Question: Do you know how to pass the sessions and session auth of the App laravel to package, and vice versa? It does not work for me, I do not know what I'm missing. Thank you.

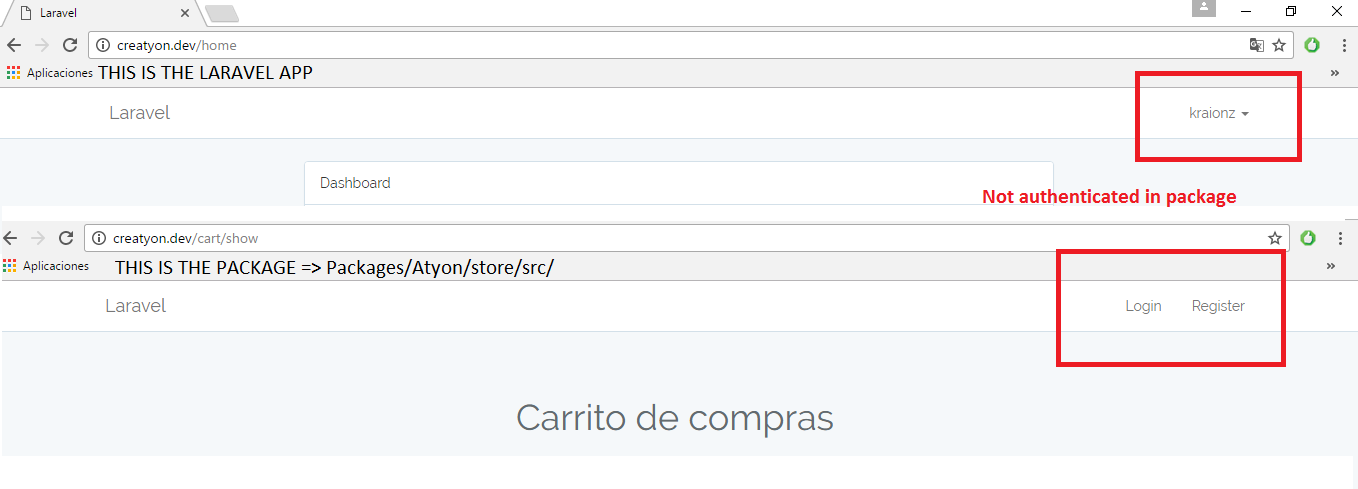
Answer: According to the image you have provided it looks like they have registered separate route file instead of default one.
Try wrapping the routes inside the web middleware like
'''
Route::group([middleware' => 'web'], function() {
//Your routes here
});
'''
Without the web middleware your session won't work.